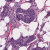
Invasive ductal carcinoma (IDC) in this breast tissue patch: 1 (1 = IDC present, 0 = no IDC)